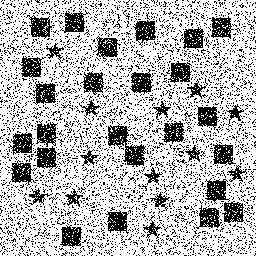
Squares: 25
Triangles: 0
Stars: 13
Total shapes: 38